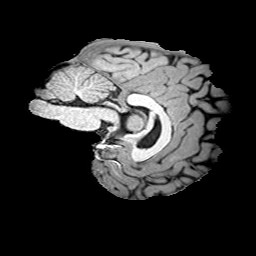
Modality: T1w
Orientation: sagittal
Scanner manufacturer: siemens
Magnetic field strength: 3 T
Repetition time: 2 s
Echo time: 0.0024 s